Question: I have experience in OpenGL and I'm starting to learn Vulkan, following from <URL> section.
However, instead of the intended output:
I'm getting the following output instead:
'''
[vlk] Searching for ICD drivers named /usr/lib32/amdvlkpro32.so
[vlk] Searching for ICD drivers named /usr/lib/amdvlkpro64.so
[vlk] loader_scanned_icd_add: Driver /usr/lib/amdvlkpro64.so says it supports interface version 6 but still exports core entrypoints (Policy #LDP_DRIVER_6)
[vlk] Searching for ICD drivers named /usr/lib32/libvulkan_radeon.so
[vlk] Searching for ICD drivers named /usr/lib/libvulkan_radeon.so
[vlk] Build ICD instance extension list
[vlk] Build ICD instance extension list
[vlk] Build ICD instance extension list
'''
The difference between 'validation layer:' and 'vlk' prefixes is just a difference in how I'm displaying the messages in my callback, nothing else has been changed. For the record, I have indeed removed the call to 'DestroyDebugUtilsMessengerEXT()' as told in the tutorial.
Sorry; because I'm so new to Vulkan, I don't know what code to put here, but I can add whatever's necessary.
I'm using a Radeon RX 480. I'm running on Arch Linux, and here is the driver-related output of 'lspci -v':
'''
01:00.0 VGA compatible controller: Advanced Micro Devices, Inc. [AMD/ATI] Ellesmere [Radeon RX 470/480/570/570X/580/580X/590] (rev c7) (prog-if 00 [VGA controller])
...
Kernel driver in use: amdgpu
Kernel modules: amdgpu
'''
Looking at the output, it seems that Vulkan is searching for both the proprietary drivers ('amdvlkpro') and the open-source (mesa) drivers ('libvulkan_radeon') - at least I assume this is what these executables are.
It seems to me this is a problem with the proprietary AMD drivers, so - if this is indeed the case - how would I prevent this from happening? Is there a way to force Vulkan to use the open-source driver ?
# Update
To answer my previous question, - with <URL>. I have now tested the program on all AMD drivers, and it doesn't work as intended with any of them.
The following is the output of the program when running under each driver. This is the , from start to end.
### With RADV (vulkan-radeon)
'''
[vlk] Searching for ICD drivers named /usr/lib32/libvulkan_radeon.so
[vlk] Searching for ICD drivers named /usr/lib/libvulkan_radeon.so
[vlk] Build ICD instance extension list
[vlk] Build ICD instance extension list
'''
Even though there is no LDP_DRIVER_6 message, the desired output is still not achieved.
### With AMDVLK Open (amdvlk)
'''
[vlk] Searching for ICD drivers named /usr/lib32/amdvlk32.so
[vlk] Searching for ICD drivers named /usr/lib/amdvlk64.so
[vlk] loader_scanned_icd_add: Driver /usr/lib/amdvlk64.so says it supports interface version 6 but still exports core entrypoints (Policy #LDP_DRIVER_6)
[vlk] Build ICD instance extension list
[vlk] Build ICD instance extension list
'''
### With AMDVLK Closed (vulkan-amdgpu-pro)
'''
[vlk] Searching for ICD drivers named /usr/lib32/amdvlkpro32.so
[vlk] Searching for ICD drivers named /usr/lib/amdvlkpro64.so
[vlk] loader_scanned_icd_add: Driver /usr/lib/amdvlkpro64.so says it supports interface version 6 but still exports core entrypoints (Policy #LDP_DRIVER_6)
[vlk] Build ICD instance extension list
[vlk] Build ICD instance extension list
'''
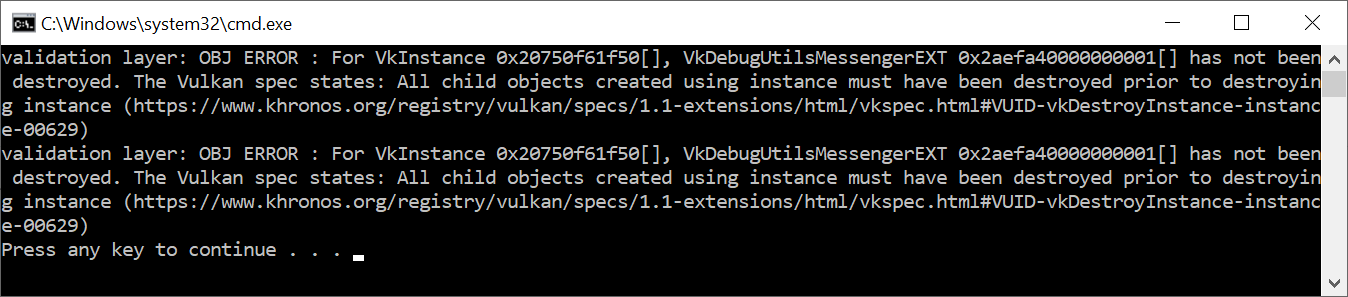
Answer: has been removed from the list of errors. In the first version of the loader drivers would export basic vulkan functions, then they later changed the spec so that drivers exported different functions with a prefix. They then added the policy due to concerns about how some platforms handle imports from dynamic libraries; in practice this isn't really an issue and major vendors continued to support all versions of the loader, thus policy was removed. You can view some more details in the <URL>.
If you really want to use another driver that is possible. This is done by setting the environment variable to a colon separated list of full paths to the driver's JSON manifest files, typically in the same location as the actaul driver. This will cause only the drivers specified in the list to be loaded. The latest way to do this - though it is probably not supported by your vulkan loader as the version which implements it deprecates - is to use which behaves exactly the same as (both are supported in the latest version, but it will prefer ), additionally there is now which contains a list of drivers to be loaded before the default list. If or is set will be ignored. The current way of doing this can be read <URL>.